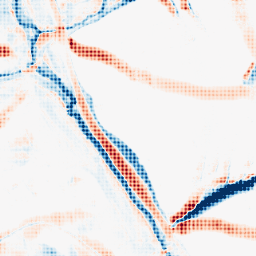
Category: morphological
Decomposition family: morphological_rect
Decomposition parameters: operation: average
width: 20
height: 20
Upsampling method: sinc_blackman
Upsampling parameters: scale: 4
kernel_size: 4
Upsampling scale: 4